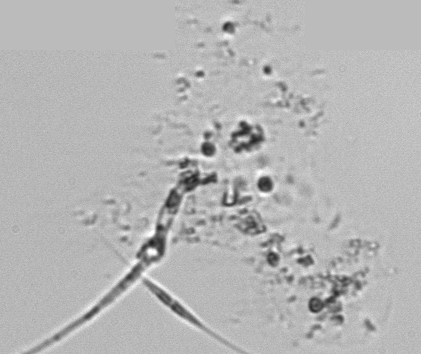
Label: Phaeocystis_debris